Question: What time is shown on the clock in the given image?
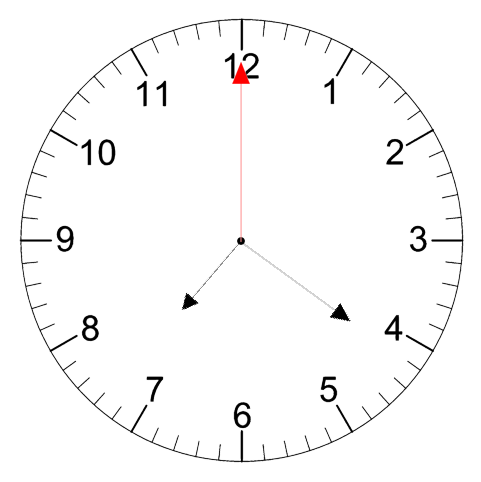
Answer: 07:21:00